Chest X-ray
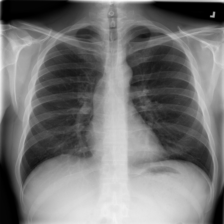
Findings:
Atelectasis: negative
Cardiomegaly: negative
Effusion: negative
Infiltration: negative
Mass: negative
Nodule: negative
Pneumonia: negative
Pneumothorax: negative
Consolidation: negative
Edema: negative
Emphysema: negative
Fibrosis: negative
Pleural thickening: negative
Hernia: negative